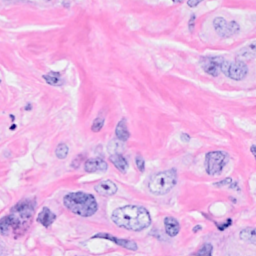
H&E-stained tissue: Breast